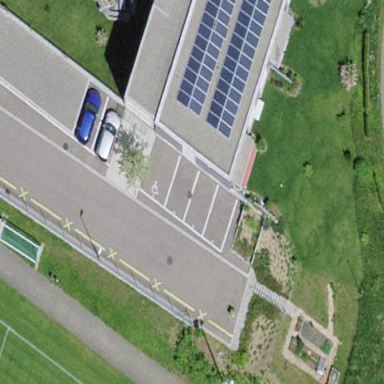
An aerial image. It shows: Street side parking area.